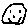
Label: smiley face